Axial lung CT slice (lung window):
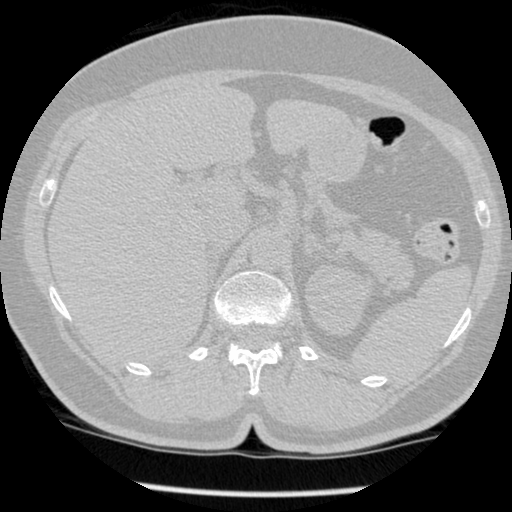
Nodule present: no